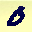
Label: 0